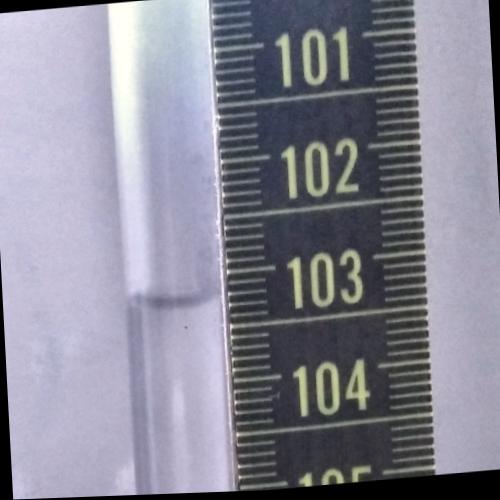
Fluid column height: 103.2 cm